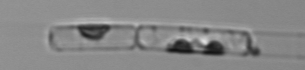
Label: Guinardia_delicatula_TAG_internal_parasite